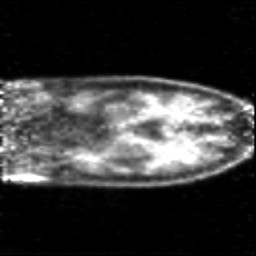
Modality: PET
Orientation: coronal
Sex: female
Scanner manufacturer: siemens